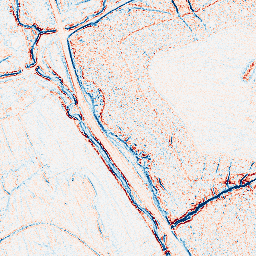
Category: edge_preserving
Decomposition family: bilateral
Decomposition parameters: d: 5
sigma_color: 50
sigma_space: 25
Upsampling method: lanczos
Upsampling parameters: scale: 2
Upsampling scale: 2